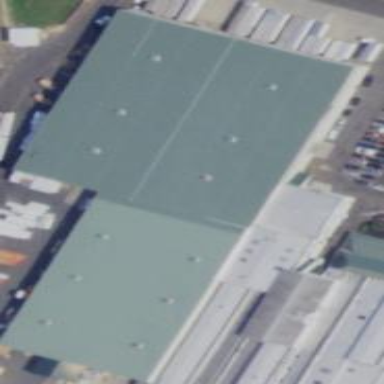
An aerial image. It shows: Warehouse building.